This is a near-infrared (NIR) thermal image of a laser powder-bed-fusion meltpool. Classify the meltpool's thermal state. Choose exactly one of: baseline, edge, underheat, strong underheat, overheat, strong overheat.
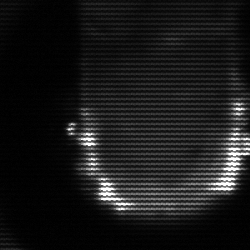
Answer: baseline